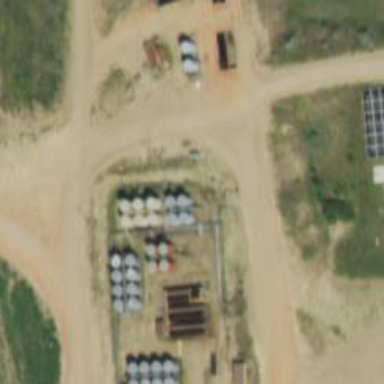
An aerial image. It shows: Storage tank with man-made structure.